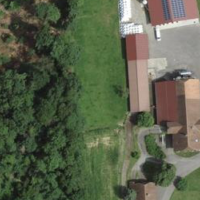
EUNIS habitat code: 24
Species observed at this site:
Portulaca oleracea